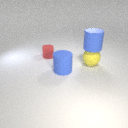
large yellow rubber sphere to the right of small red rubber cylinder